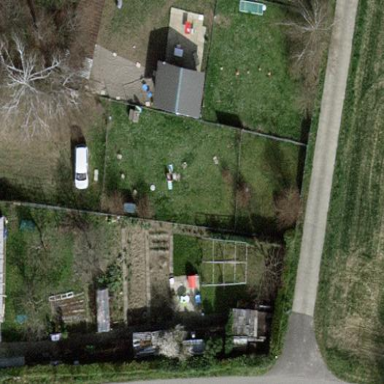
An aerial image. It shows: Garden that is leisure land.